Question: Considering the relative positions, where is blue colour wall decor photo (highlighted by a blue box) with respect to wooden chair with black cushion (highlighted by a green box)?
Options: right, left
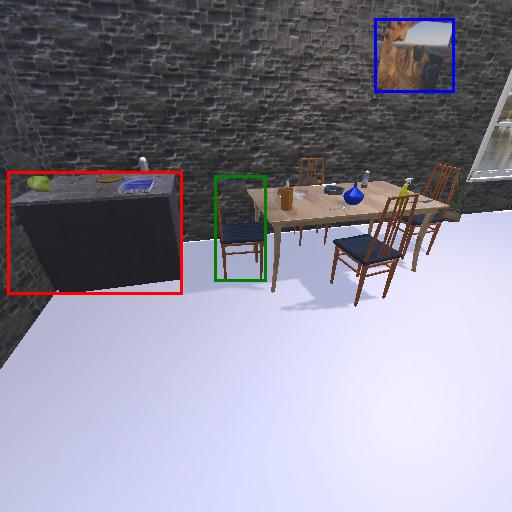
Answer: right